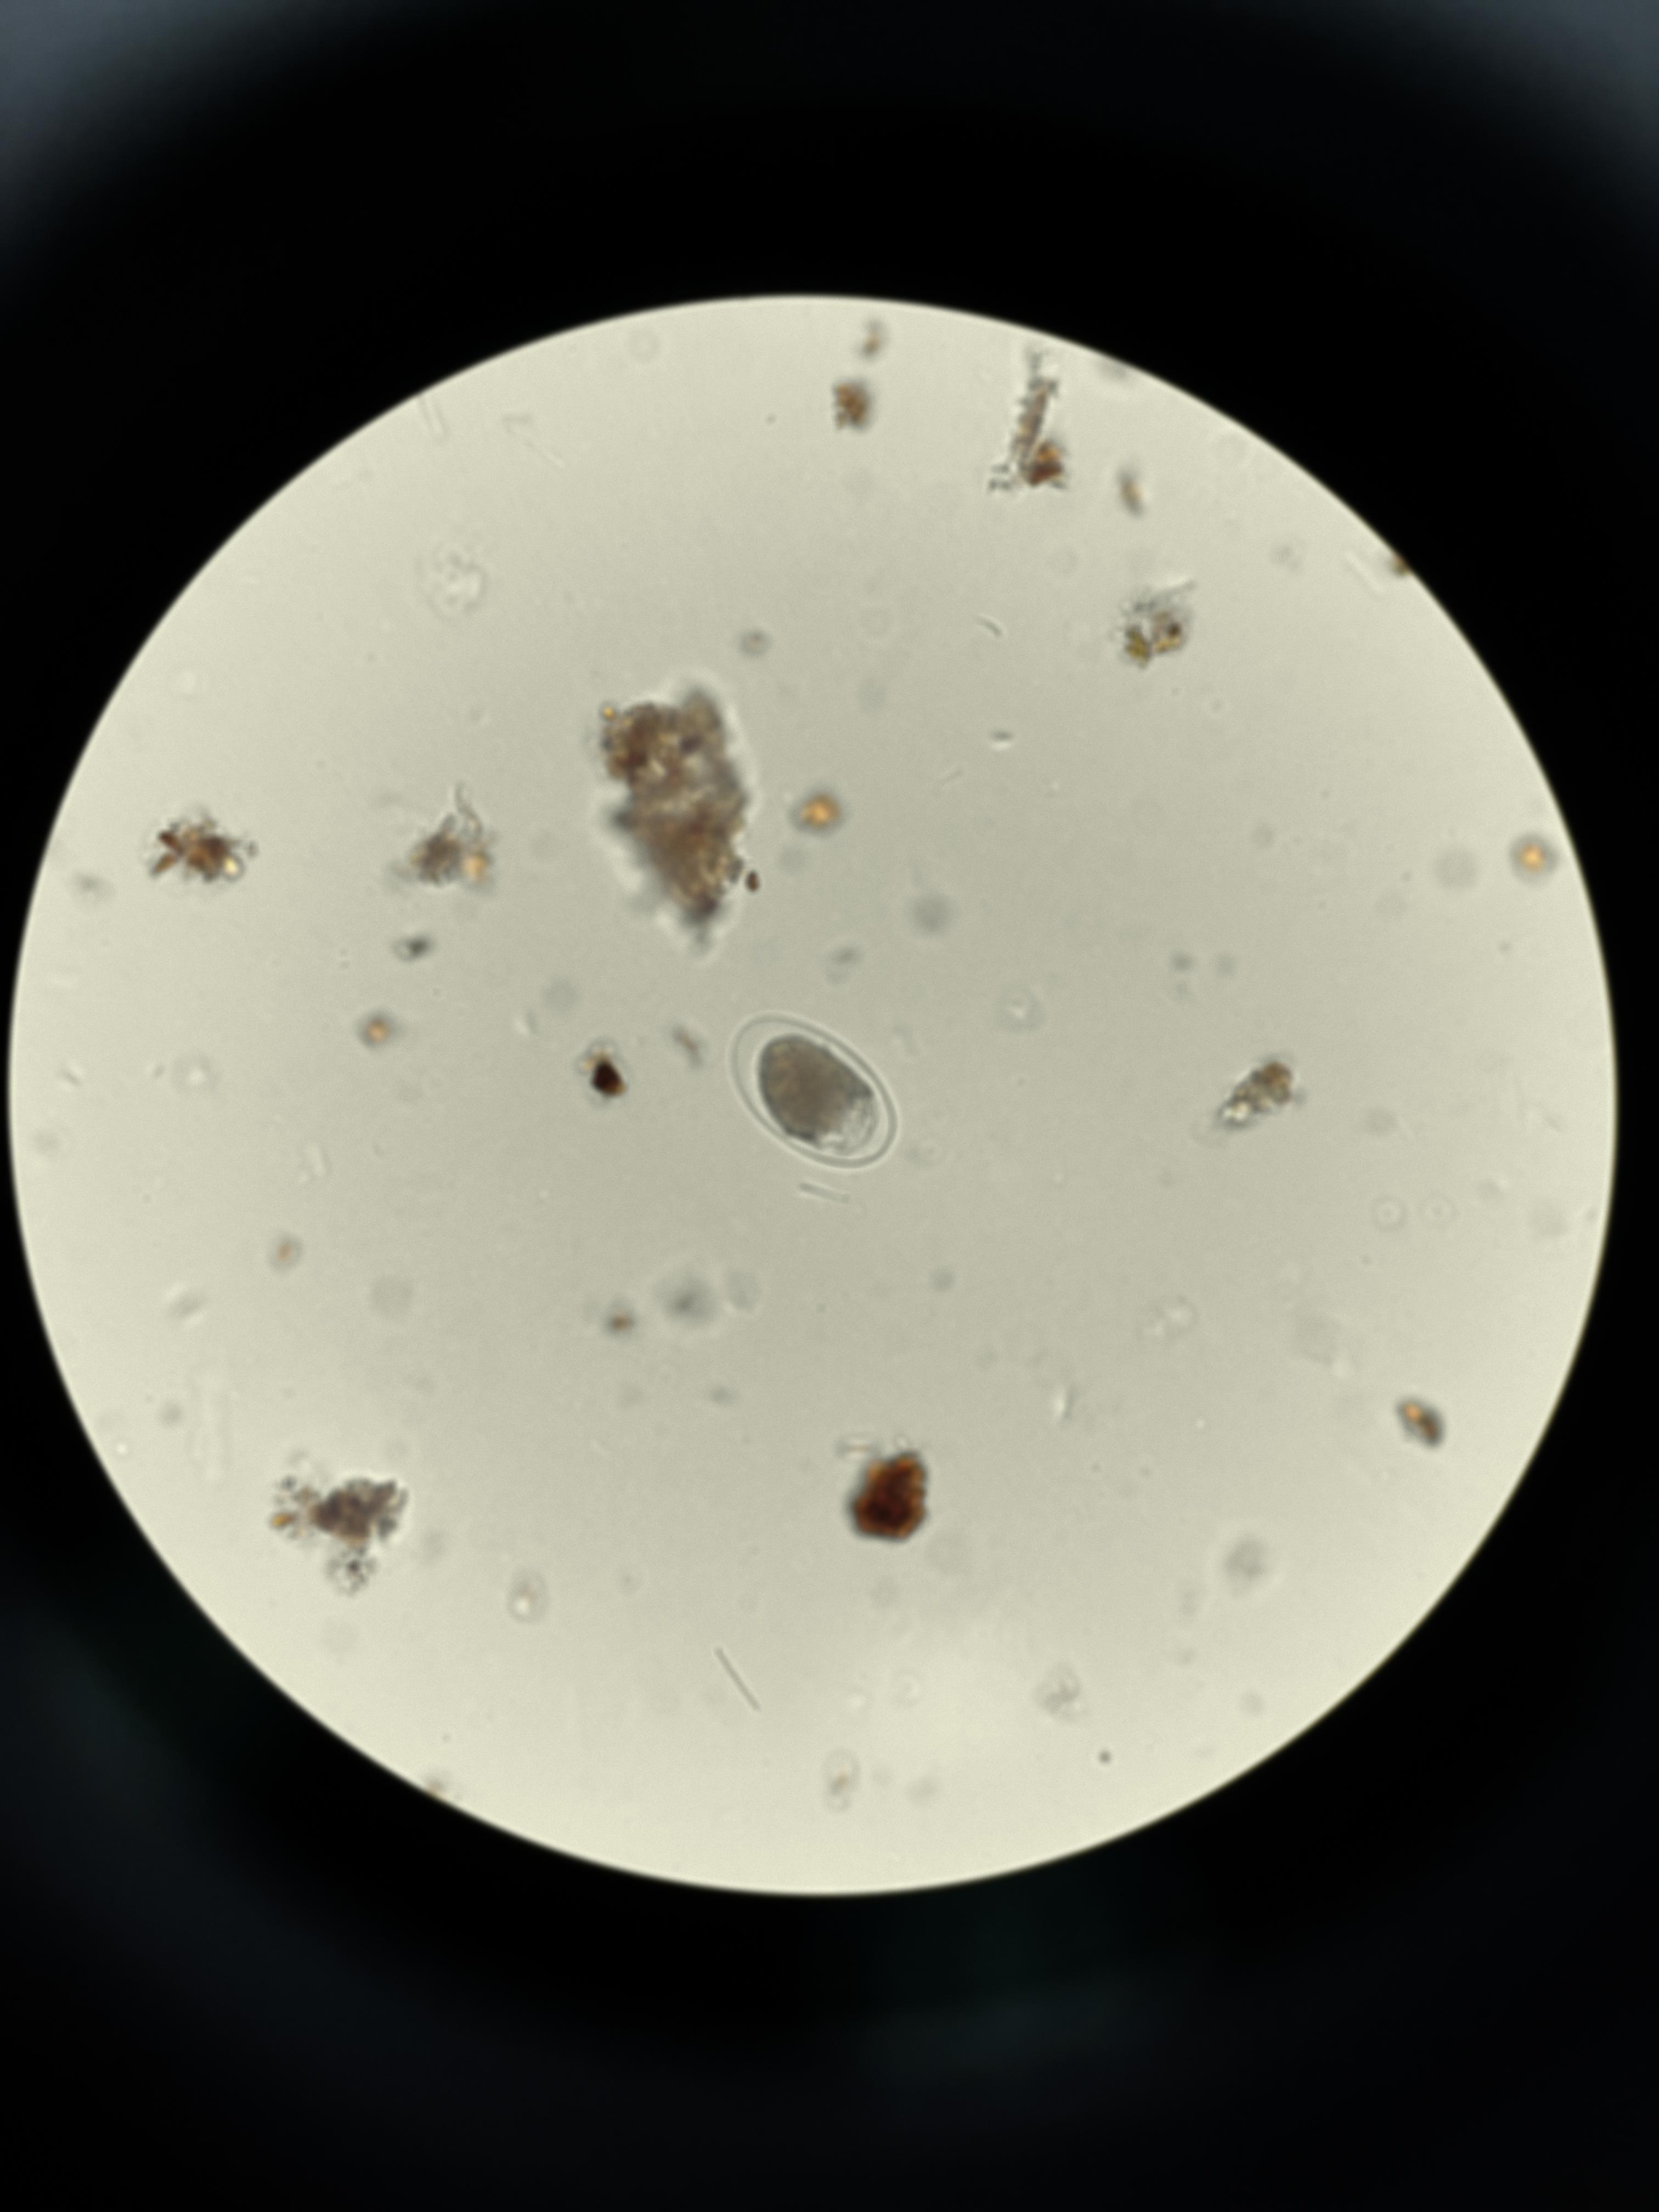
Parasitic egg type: Hookworm egg